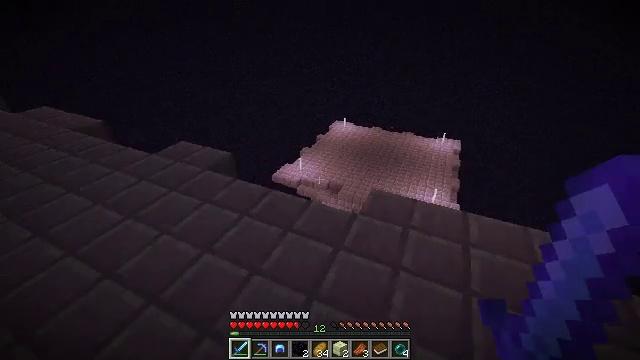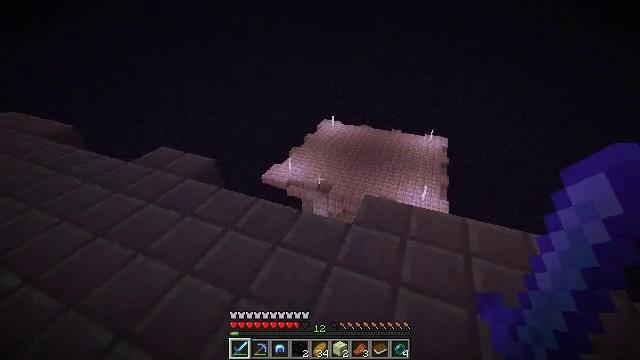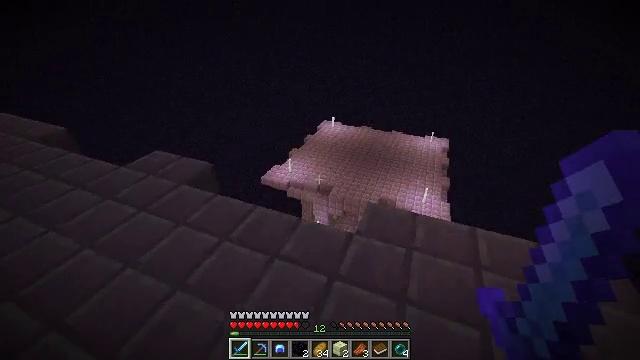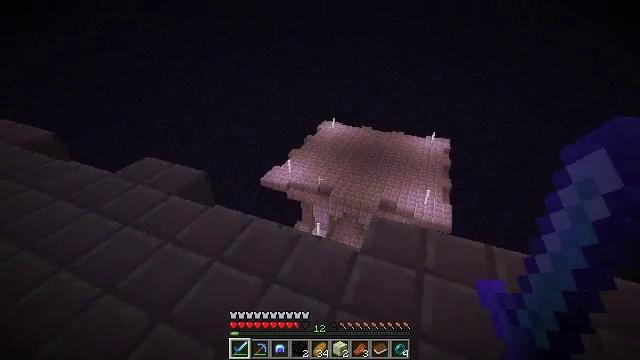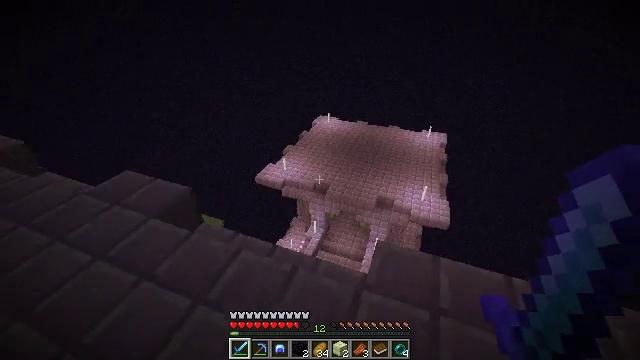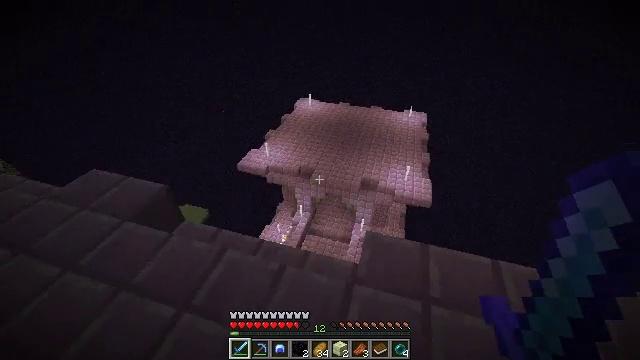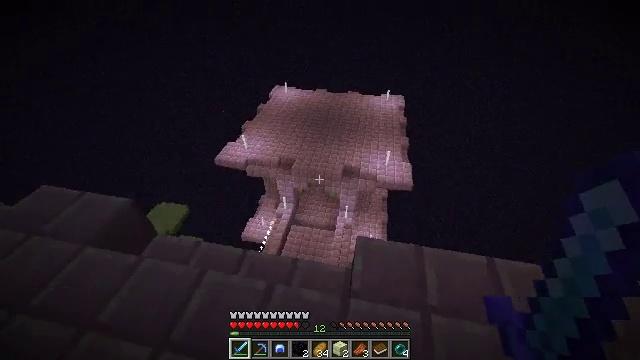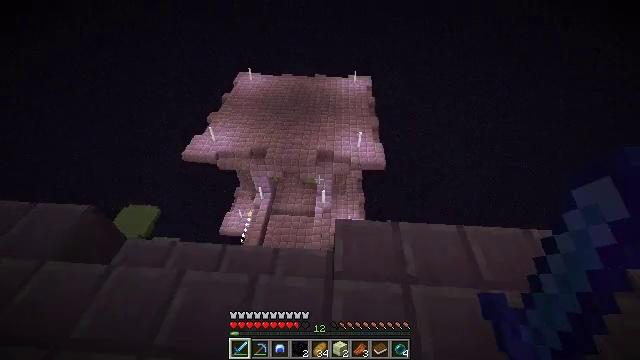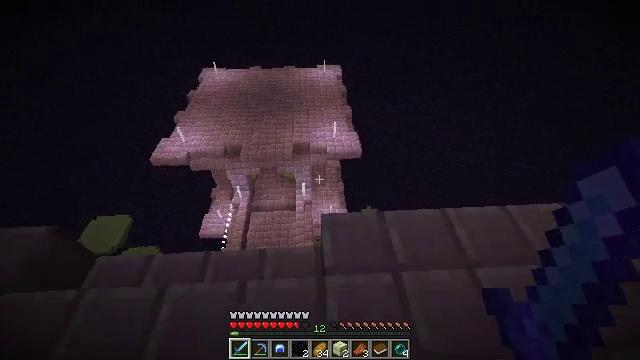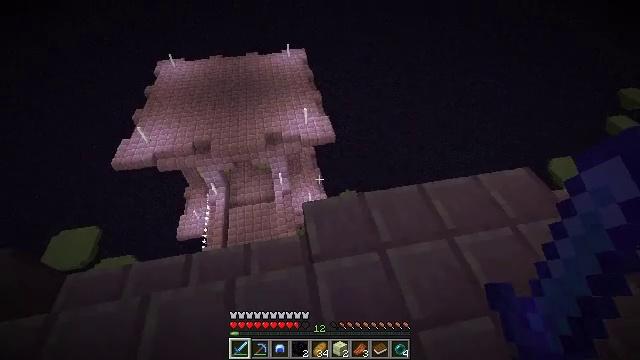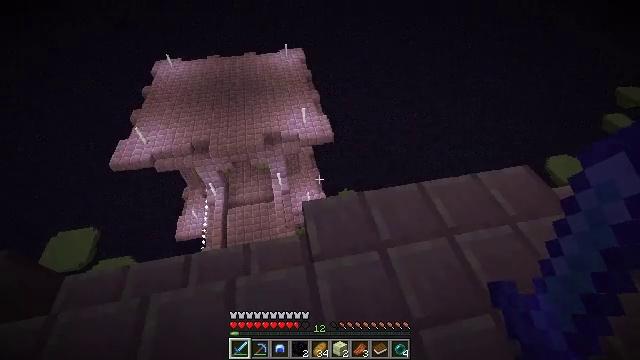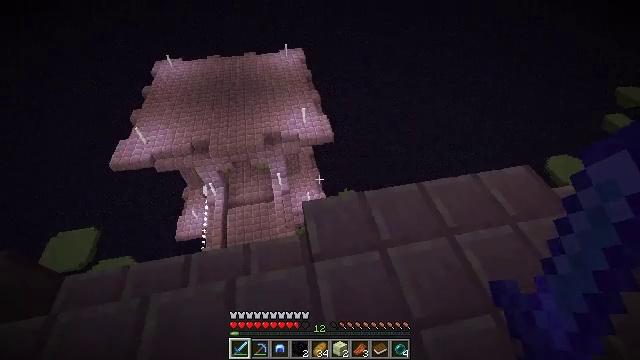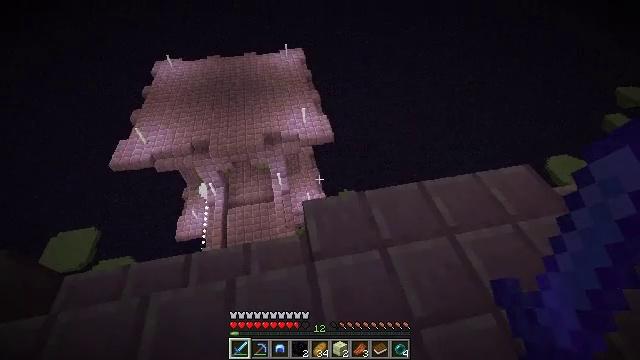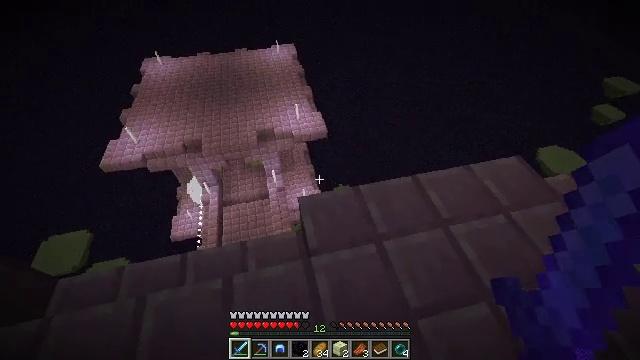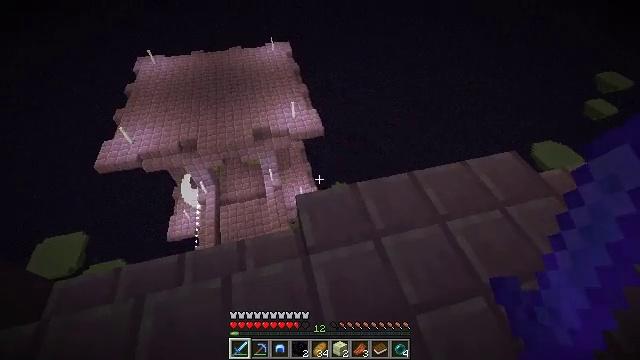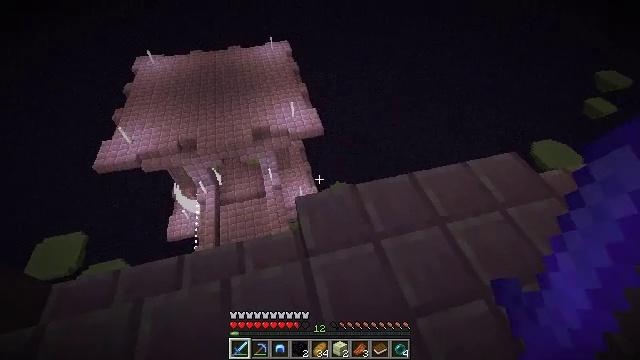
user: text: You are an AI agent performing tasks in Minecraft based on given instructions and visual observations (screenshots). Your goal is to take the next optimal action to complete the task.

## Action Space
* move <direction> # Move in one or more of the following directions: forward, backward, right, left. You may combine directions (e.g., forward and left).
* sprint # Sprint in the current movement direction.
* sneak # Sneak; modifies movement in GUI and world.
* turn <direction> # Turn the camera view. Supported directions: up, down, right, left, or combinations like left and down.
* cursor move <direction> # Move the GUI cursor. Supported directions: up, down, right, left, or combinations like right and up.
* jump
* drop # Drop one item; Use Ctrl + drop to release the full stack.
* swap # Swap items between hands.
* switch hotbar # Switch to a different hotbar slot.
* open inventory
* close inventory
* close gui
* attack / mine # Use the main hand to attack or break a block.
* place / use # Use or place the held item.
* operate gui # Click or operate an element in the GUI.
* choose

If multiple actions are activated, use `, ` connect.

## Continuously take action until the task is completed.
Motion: motion action
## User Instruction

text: Gather purpur pillar for building.
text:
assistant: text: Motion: move forward, turn right
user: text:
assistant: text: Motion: move forward
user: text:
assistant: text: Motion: move forward
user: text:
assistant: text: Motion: move forward, turn right and down
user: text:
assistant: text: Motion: move forward, turn right and down
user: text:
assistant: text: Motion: turn right and down
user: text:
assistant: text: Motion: turn right and down
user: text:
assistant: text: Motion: turn right and down
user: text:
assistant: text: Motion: turn right and down
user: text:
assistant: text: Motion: no_op
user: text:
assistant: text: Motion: no_op
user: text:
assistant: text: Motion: no_op
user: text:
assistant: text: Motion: turn right
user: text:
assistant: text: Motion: turn right
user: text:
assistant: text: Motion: move forward
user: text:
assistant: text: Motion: move forward, turn right
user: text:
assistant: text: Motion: move forward
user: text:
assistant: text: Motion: move forward
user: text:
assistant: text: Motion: no_op
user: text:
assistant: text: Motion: no_op
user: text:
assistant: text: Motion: no_op
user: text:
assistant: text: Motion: no_op
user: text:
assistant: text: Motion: no_op
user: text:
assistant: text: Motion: no_op
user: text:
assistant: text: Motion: no_op
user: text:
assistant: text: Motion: no_op
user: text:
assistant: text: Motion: no_op
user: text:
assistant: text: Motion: turn right
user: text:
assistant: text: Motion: turn right and up
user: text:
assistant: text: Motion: turn right and up